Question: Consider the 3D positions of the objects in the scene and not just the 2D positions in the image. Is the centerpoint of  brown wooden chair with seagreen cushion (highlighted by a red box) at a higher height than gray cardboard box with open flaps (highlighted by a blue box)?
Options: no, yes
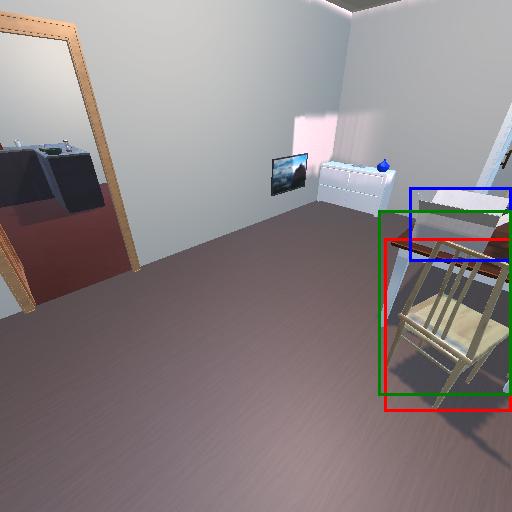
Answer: no